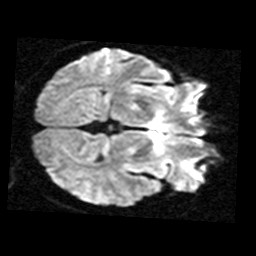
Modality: TRACE
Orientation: axial
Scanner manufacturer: siemens
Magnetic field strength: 1.5 T
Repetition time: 8.1 s
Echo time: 0.119 s